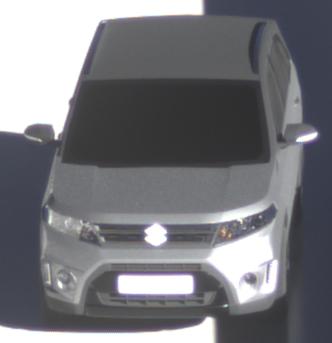
Make: Suzuki
Model: Vitara 1.6
Detailed model: Vitara (LY)
Model produced from: 2015/04
Model produced until: 2018/08
Doors: 5
Color: gray
Road condition: wet road
Daytime: morning or afternoon
Contrast: high contrast